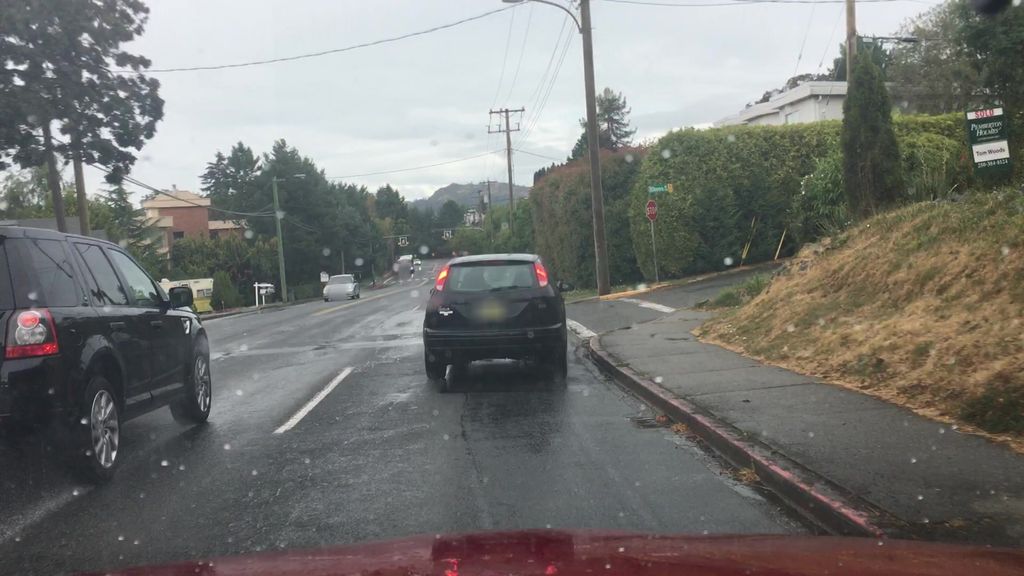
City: victoria